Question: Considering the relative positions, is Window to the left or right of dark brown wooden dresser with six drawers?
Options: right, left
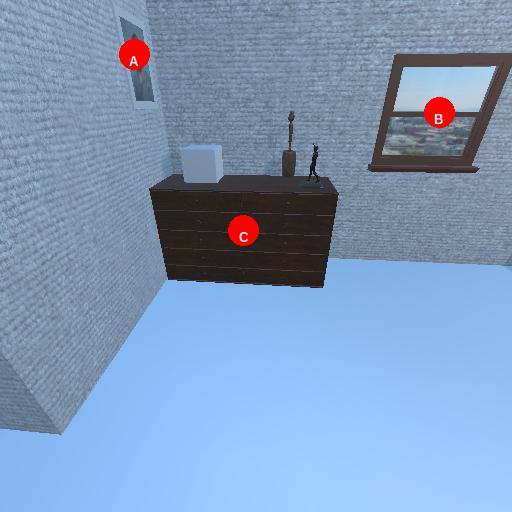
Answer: right